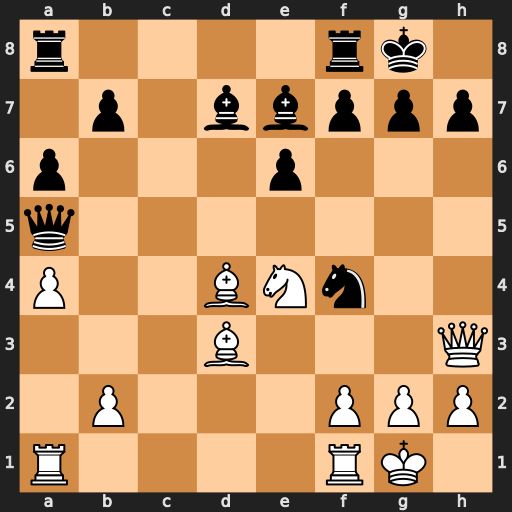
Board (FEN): r4rk1/1p1bbppp/p3p3/q7/P2BNn2/3B3Q/1P3PPP/R4RK1
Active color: w
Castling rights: -
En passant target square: -
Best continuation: Nf6+ gxf6 Qxh7#